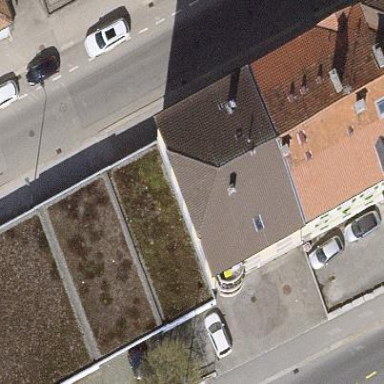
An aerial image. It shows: Building with apartments featuring side-hipped roof shape.